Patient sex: M
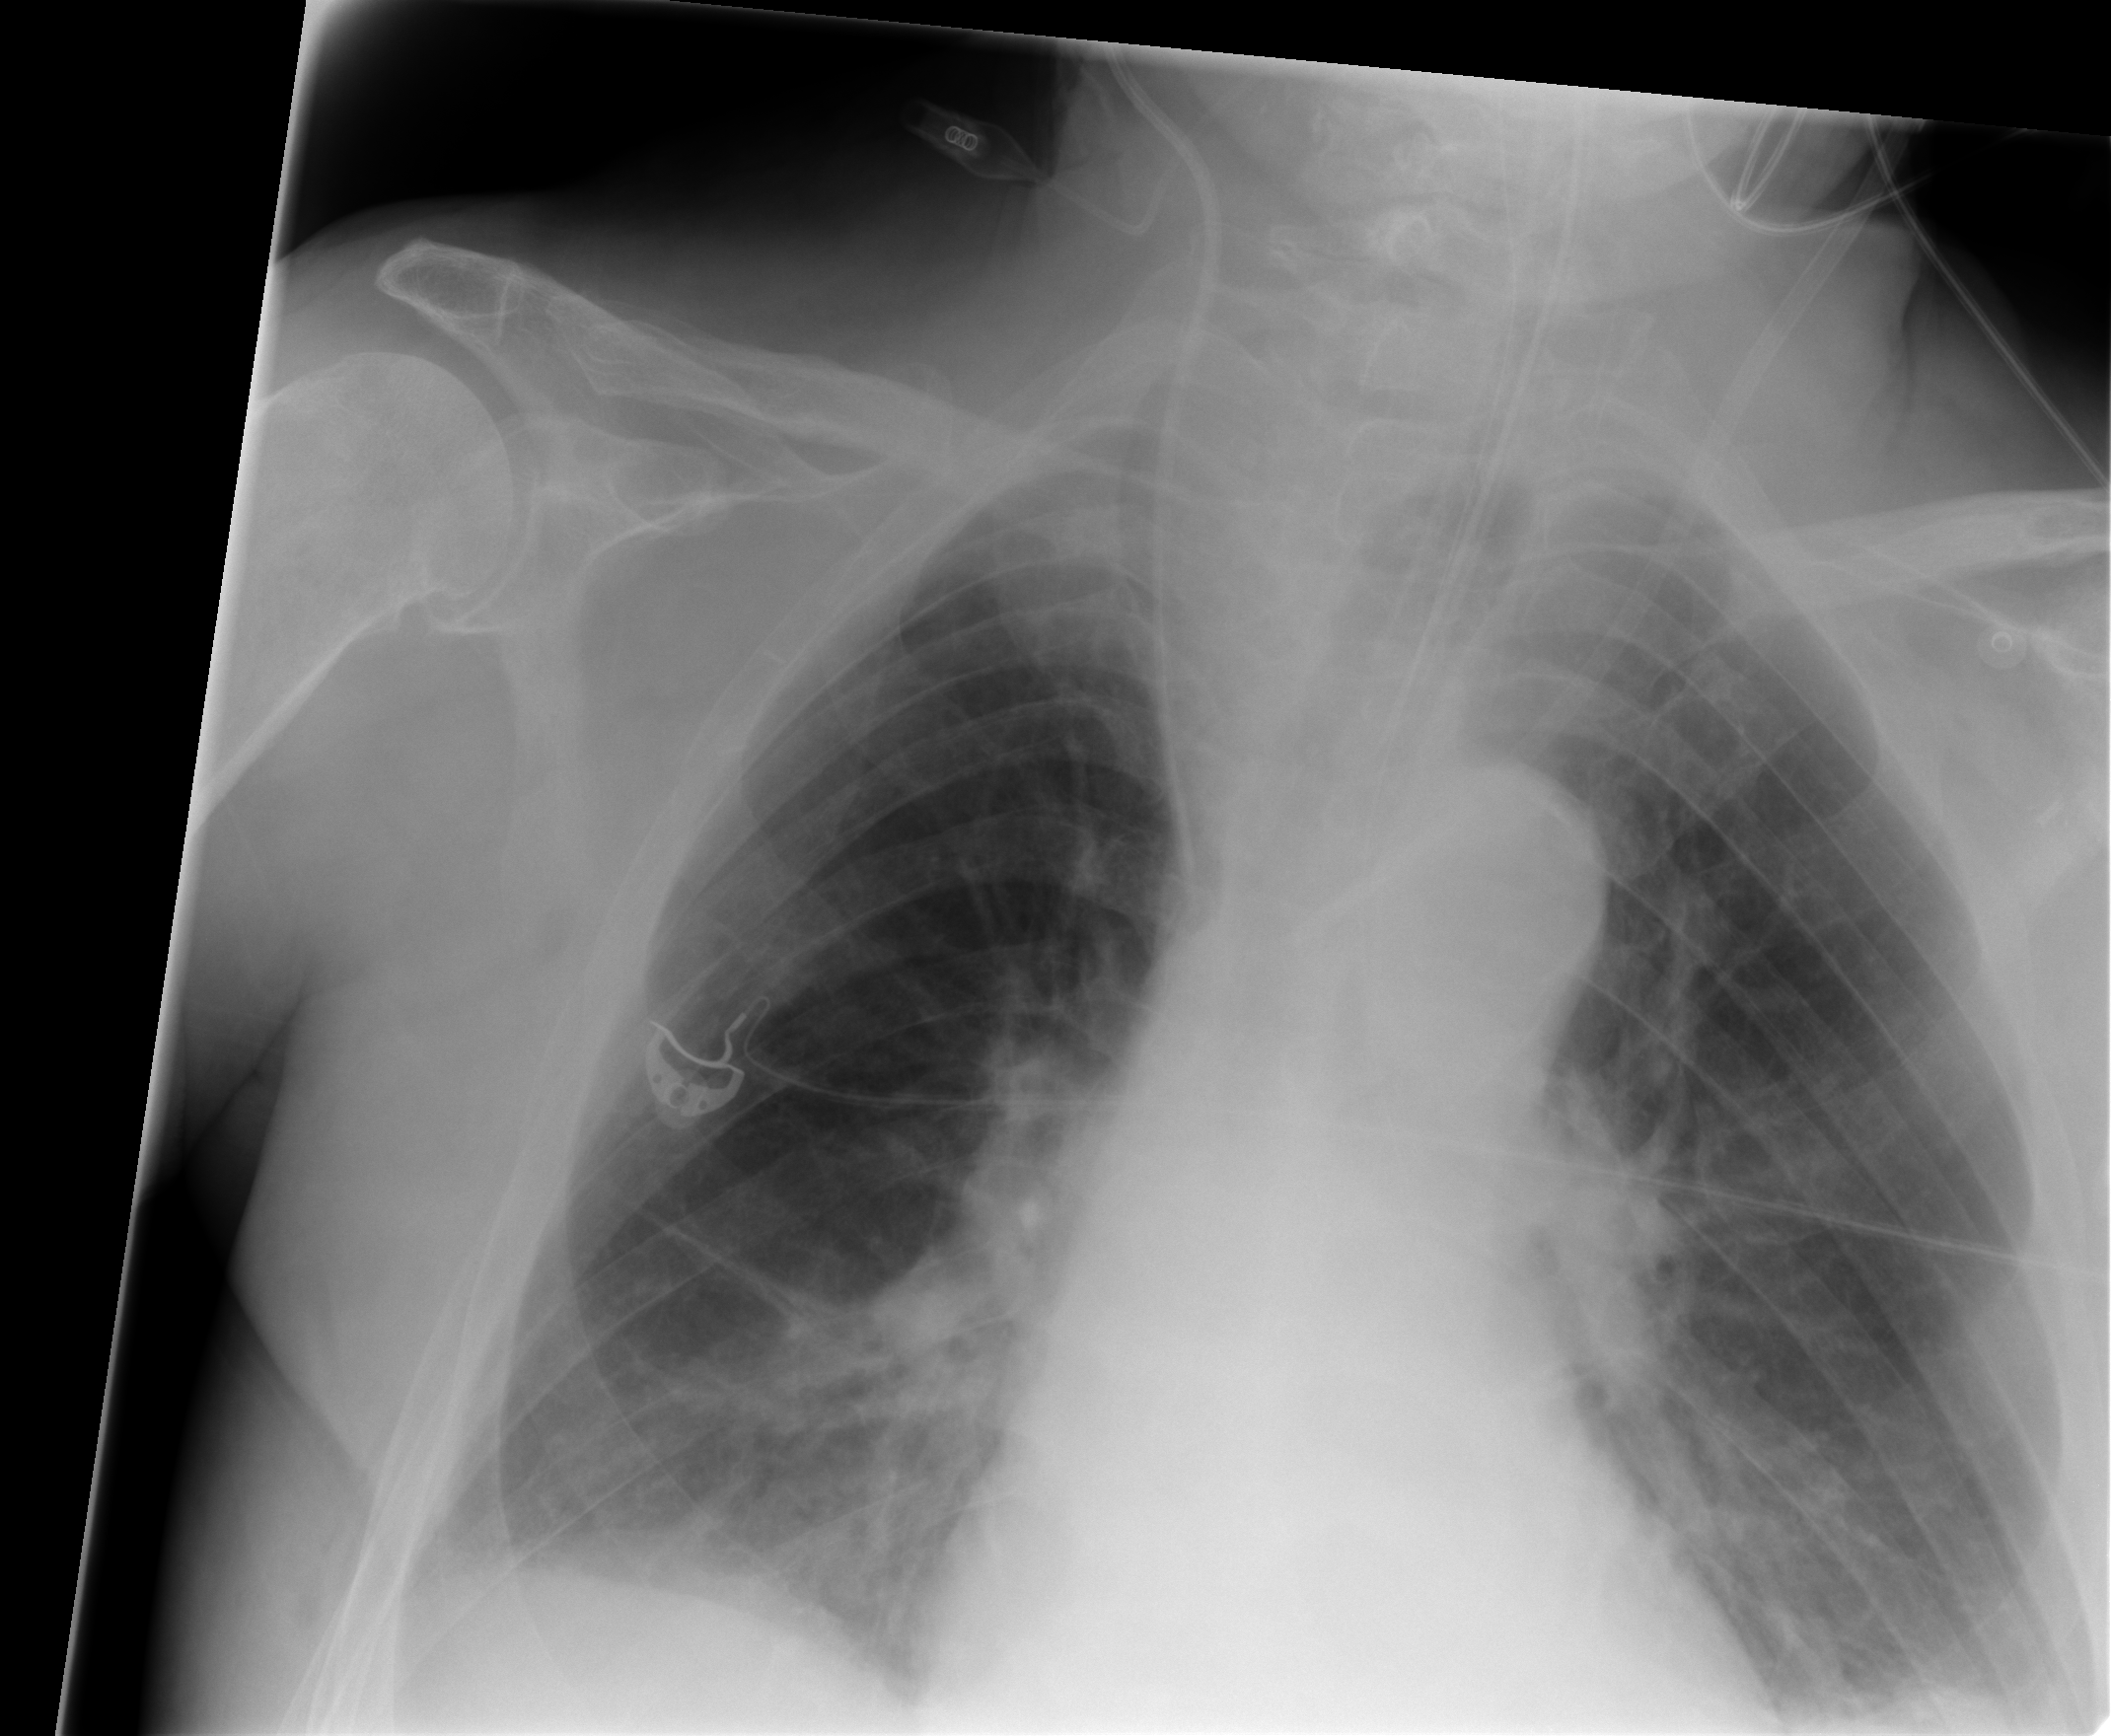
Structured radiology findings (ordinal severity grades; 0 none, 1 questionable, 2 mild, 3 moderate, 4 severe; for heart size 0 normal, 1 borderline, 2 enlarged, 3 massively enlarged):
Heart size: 0
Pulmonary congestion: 0
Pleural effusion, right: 0
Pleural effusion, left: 0
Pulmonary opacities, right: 0
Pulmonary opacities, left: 0
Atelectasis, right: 1
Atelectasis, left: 0